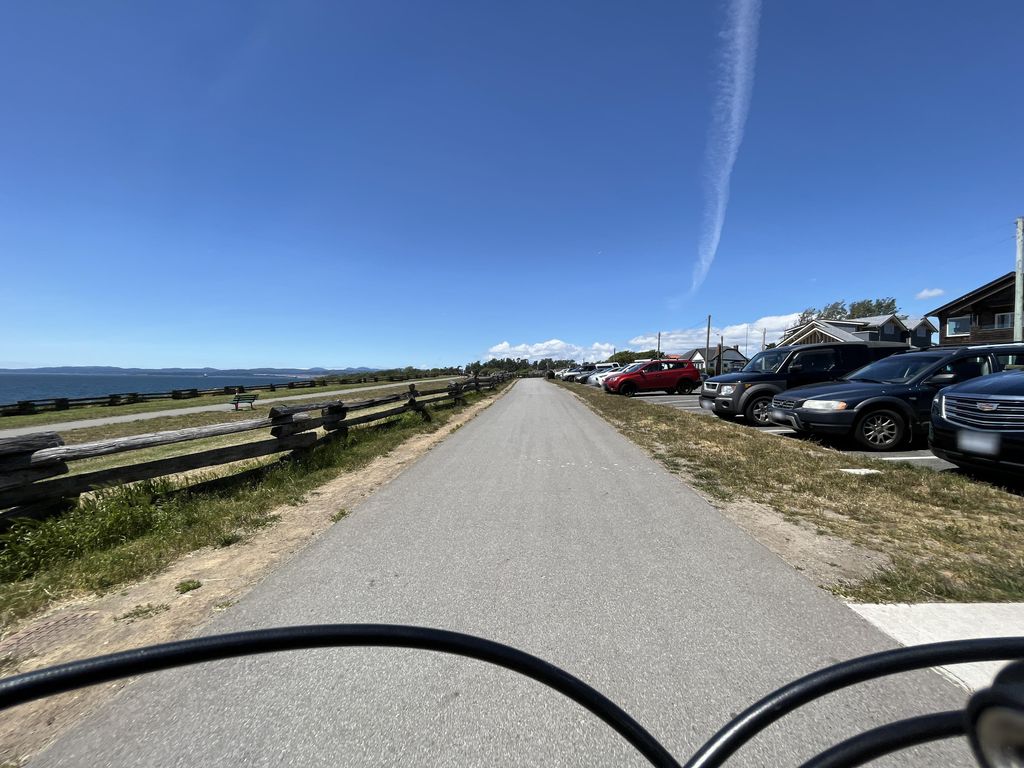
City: victoria